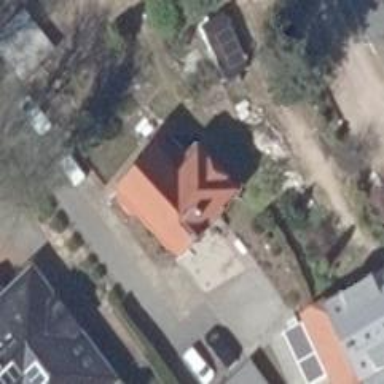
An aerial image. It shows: Detached building.